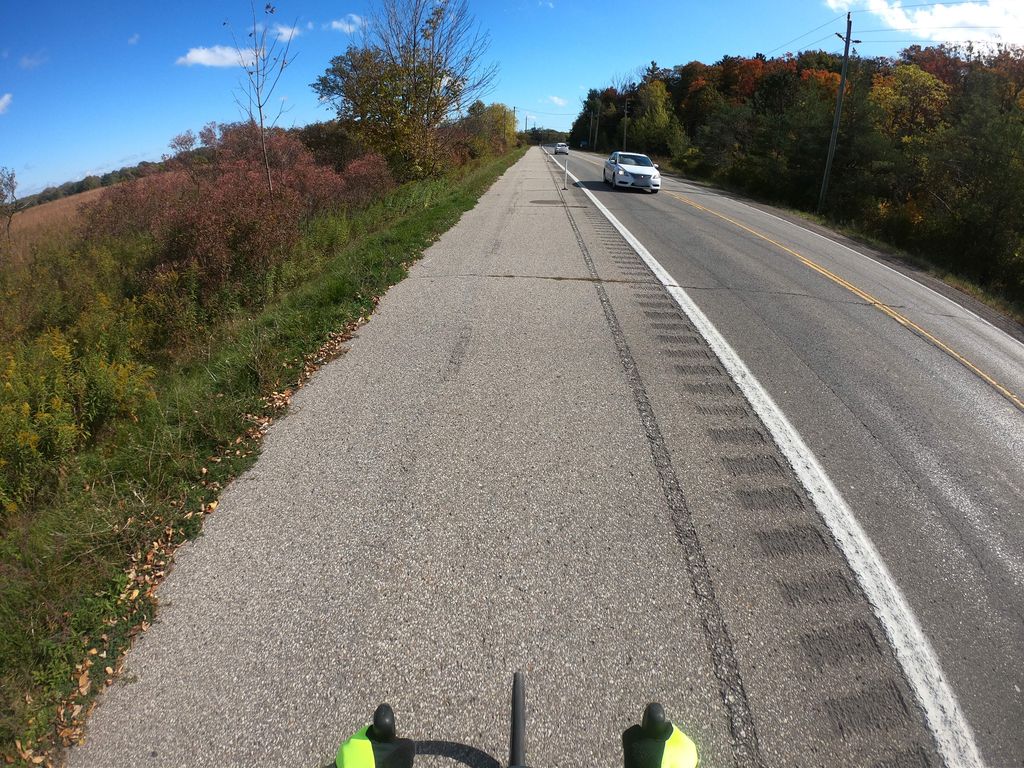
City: kitchener-waterloo